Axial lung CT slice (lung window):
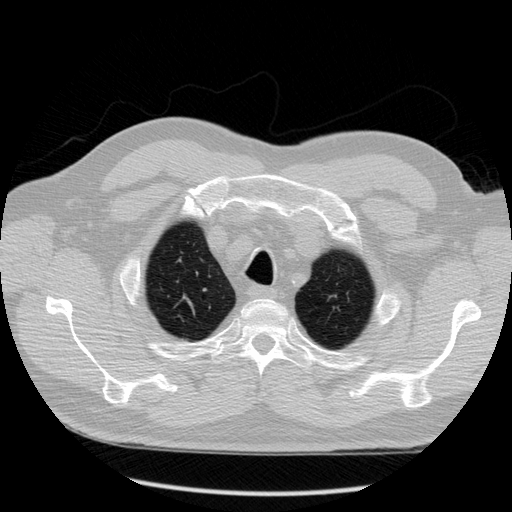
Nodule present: no